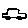
Label: car